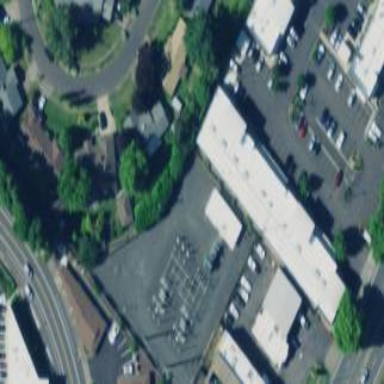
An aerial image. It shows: Distribution-level power substation.